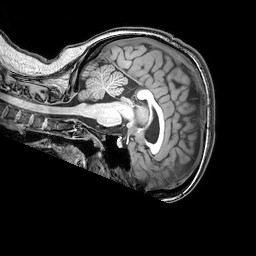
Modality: T1w
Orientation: sagittal
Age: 24
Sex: female